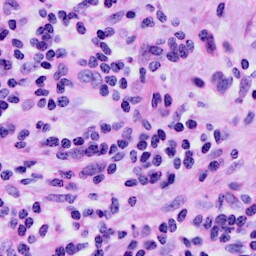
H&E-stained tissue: Cervix